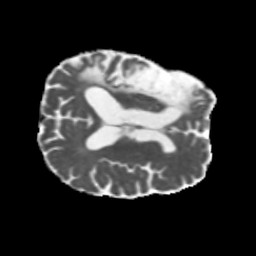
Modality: MD
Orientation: axial
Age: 71
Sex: male
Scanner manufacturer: siemens
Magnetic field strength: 3 T
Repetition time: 5.47 s
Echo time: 0.0854 s